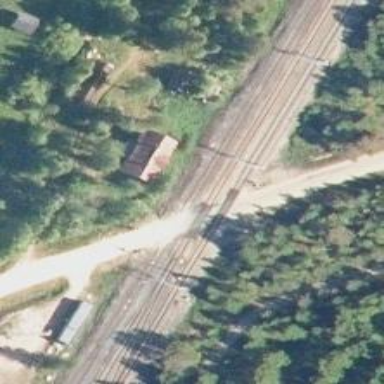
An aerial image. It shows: Level crossing with lights and saltire.